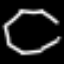
Label: octagon